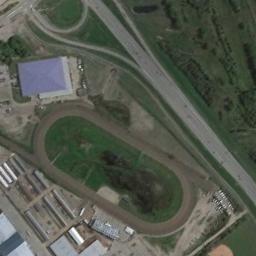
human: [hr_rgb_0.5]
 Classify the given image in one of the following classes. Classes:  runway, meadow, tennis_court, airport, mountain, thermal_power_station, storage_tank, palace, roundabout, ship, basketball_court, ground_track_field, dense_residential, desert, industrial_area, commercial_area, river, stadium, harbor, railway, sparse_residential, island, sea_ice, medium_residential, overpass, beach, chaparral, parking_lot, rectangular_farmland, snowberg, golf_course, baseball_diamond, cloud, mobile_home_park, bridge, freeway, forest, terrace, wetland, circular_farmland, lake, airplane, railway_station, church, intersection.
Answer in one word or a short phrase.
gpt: ground_track_field